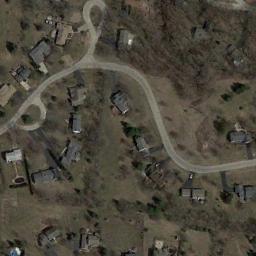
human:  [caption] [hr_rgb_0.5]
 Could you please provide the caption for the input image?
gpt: The medium residential area has some houses and bare trees and some roads go through the medium residential area .

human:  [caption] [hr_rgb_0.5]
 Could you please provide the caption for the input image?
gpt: There are many big trees in the medium-sized residential area .

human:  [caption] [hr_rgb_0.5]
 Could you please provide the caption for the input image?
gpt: Many buildings are in medium residential area .

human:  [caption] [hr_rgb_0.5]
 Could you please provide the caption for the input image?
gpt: The medium residential is on the bare land next to the road and trees .

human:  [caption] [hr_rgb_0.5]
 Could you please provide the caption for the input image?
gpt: There are some buildings and brown trees on the medium residential area .